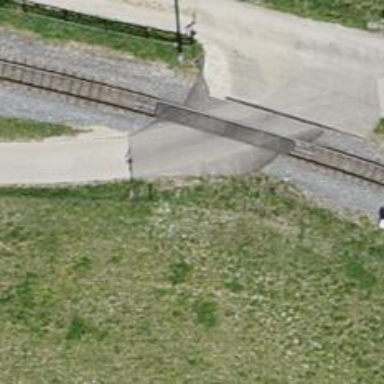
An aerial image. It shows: Railway level crossing.